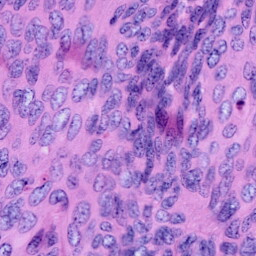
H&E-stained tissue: Cervix